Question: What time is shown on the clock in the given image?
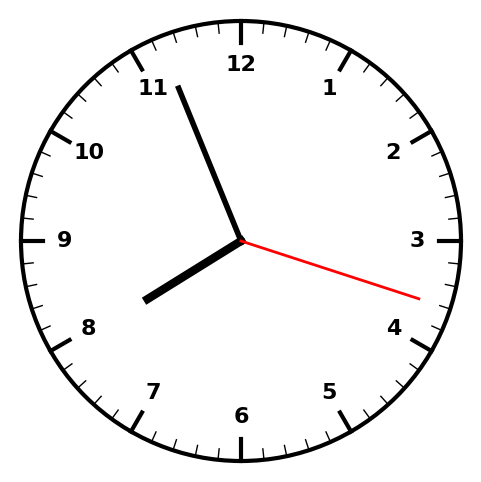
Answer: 07:56:18